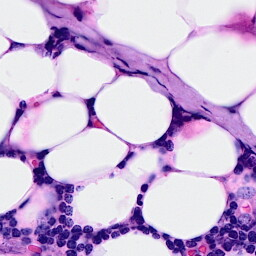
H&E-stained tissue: Breast